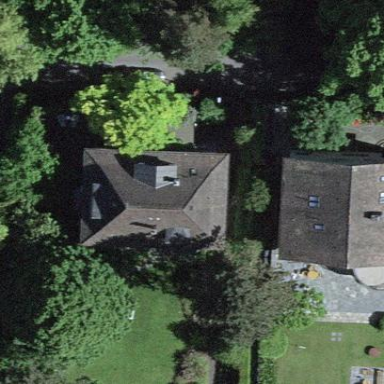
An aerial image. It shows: Detached building with pyramidal roof shape.